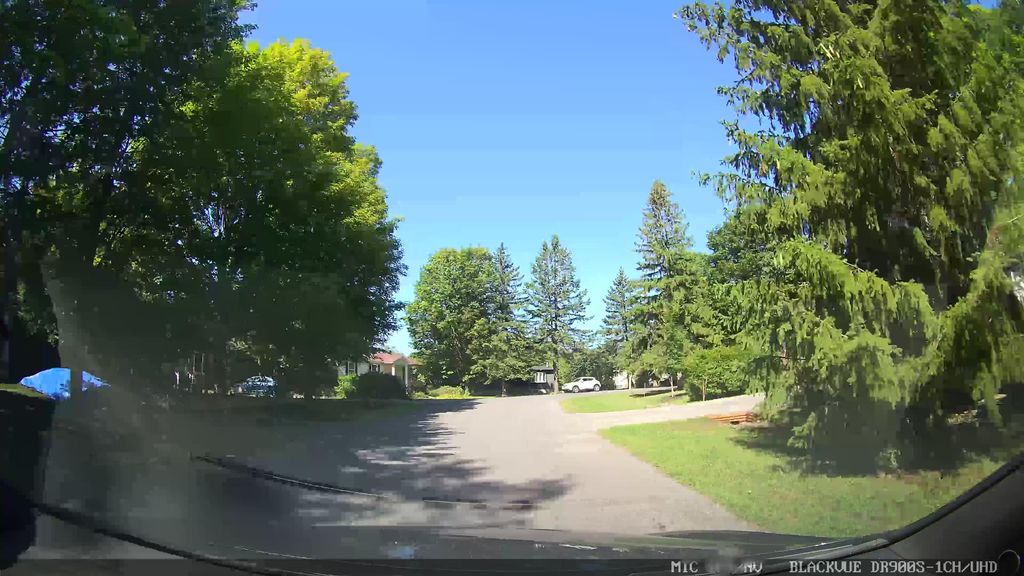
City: ottawa-gatineau